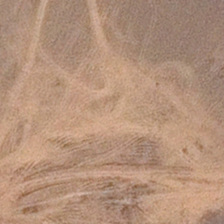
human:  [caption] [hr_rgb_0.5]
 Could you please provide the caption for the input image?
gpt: it is a piece of bareland .

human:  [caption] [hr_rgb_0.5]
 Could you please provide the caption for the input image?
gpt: it is a piece of bareland .

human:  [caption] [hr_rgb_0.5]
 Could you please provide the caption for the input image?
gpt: it is a piece of bareland .

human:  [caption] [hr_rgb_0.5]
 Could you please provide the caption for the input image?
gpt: it is a piece of bareland .

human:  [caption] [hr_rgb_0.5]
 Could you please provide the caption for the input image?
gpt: it is a piece of bareland .